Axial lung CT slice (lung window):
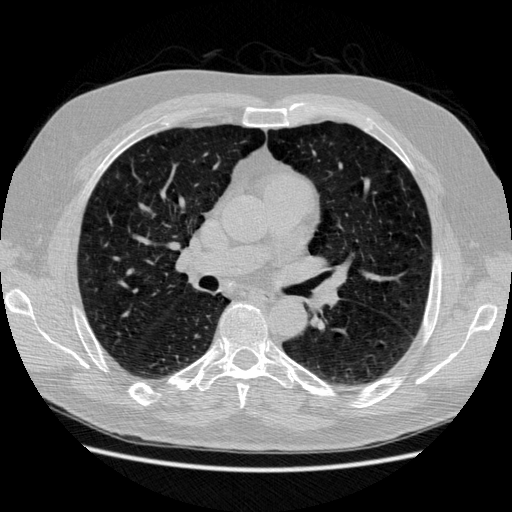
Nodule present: no